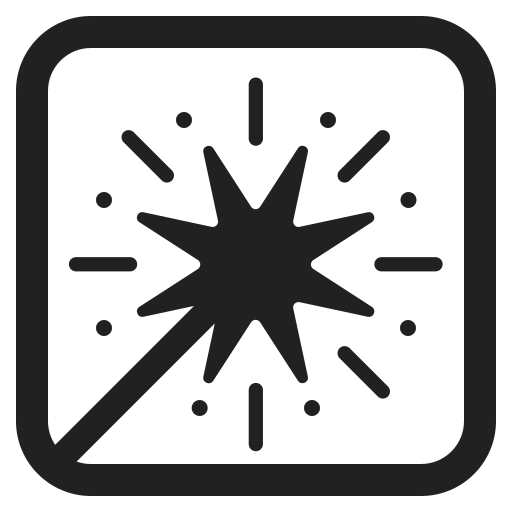
sparkler high contrast